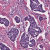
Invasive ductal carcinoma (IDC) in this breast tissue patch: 1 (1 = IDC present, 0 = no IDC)